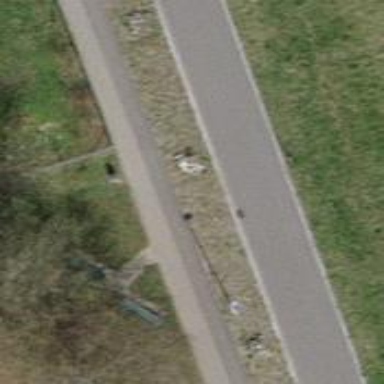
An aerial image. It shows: Bench.